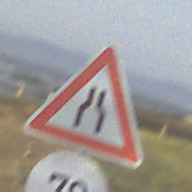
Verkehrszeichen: VerengteFahrbahn
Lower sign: Geschwindigkeit70
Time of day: MorningAfternoon
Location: Outdoor (Suburban)
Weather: PartlyCloudy
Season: NotSpecified
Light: Natural